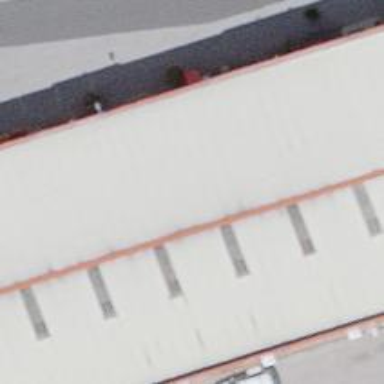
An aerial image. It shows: Supermarket.